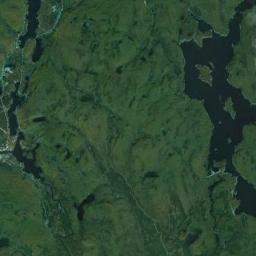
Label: wetland